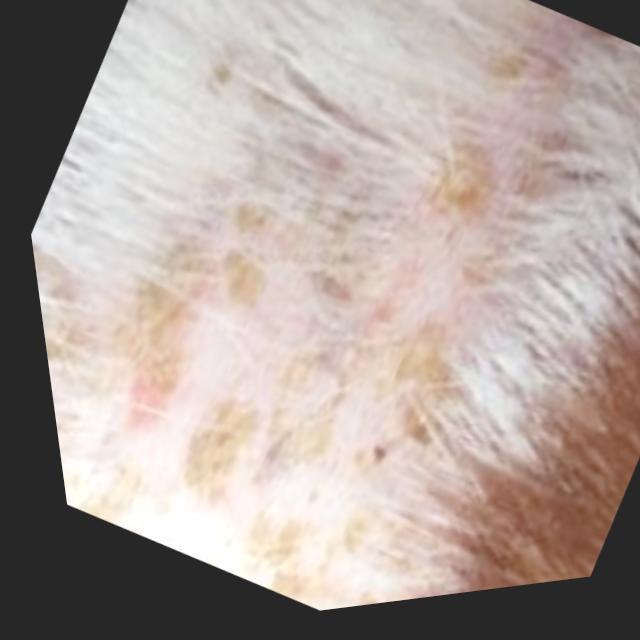
Canine hypersensitivity reaction — allergic skin response with urticaria, erythema, pruritus, and angioedema. May be food, environmental, or flea allergy related.